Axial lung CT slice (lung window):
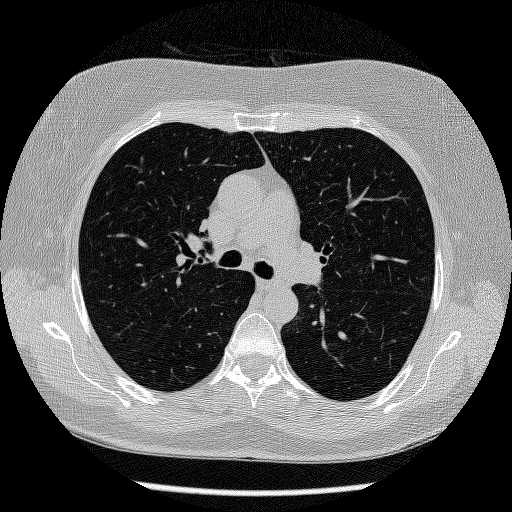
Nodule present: no